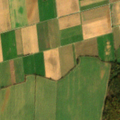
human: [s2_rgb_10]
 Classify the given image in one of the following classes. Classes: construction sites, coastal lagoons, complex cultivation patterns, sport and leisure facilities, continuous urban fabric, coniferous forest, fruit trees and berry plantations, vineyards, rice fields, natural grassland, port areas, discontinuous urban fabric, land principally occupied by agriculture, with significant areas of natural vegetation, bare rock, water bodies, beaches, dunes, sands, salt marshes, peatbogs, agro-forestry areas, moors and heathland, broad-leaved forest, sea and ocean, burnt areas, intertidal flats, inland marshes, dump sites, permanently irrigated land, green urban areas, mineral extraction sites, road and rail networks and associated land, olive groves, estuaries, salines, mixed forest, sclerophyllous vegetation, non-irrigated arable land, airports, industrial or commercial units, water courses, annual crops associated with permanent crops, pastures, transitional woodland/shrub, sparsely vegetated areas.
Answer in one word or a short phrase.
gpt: non-irrigated arable land, broad-leaved forest